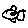
Label: fish